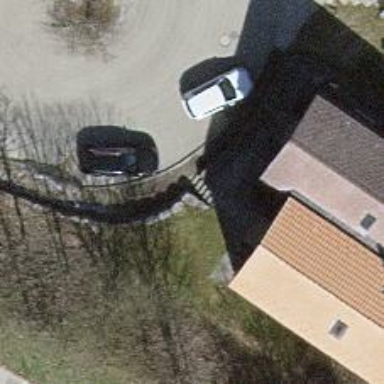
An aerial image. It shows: Retaining wall.